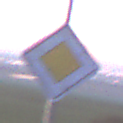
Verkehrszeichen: Vorfahrtsstrasse
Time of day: SunriseSunset
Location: Outdoor (Nature)
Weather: Clear
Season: NotSpecified
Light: Natural